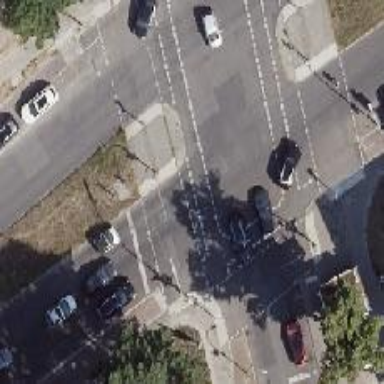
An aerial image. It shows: Secondary road with asphalt surface. There is separate sidewalk and lane for cycling on both sides.